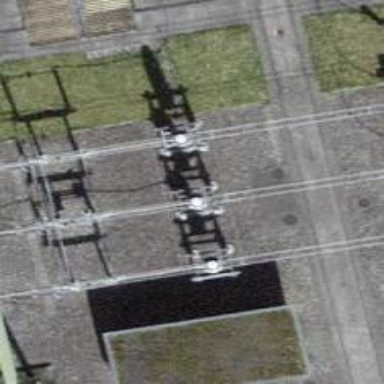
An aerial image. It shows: Switch for power supply.